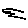
Label: zigzag